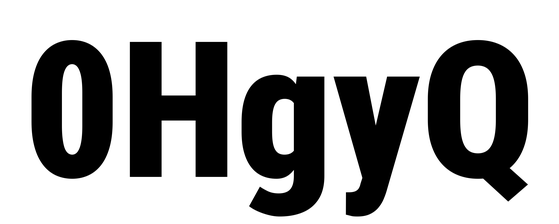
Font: Roboto_Condensed_Black